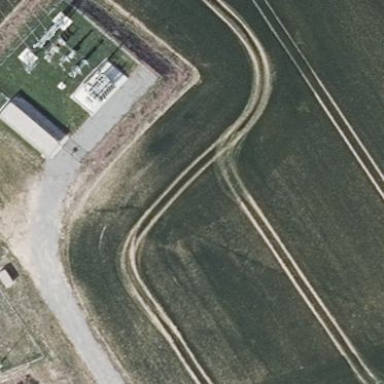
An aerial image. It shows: Power substation enclosed by fence.